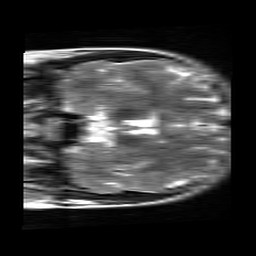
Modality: T2w
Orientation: coronal
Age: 20
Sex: female
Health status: healthy
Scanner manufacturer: siemens
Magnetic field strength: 3 T
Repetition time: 4.01 s
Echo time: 0.116 s